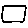
Label: square